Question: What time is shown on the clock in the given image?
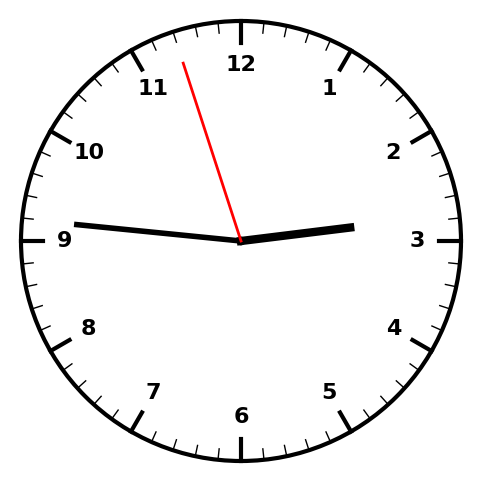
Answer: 02:45:57